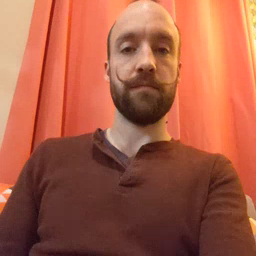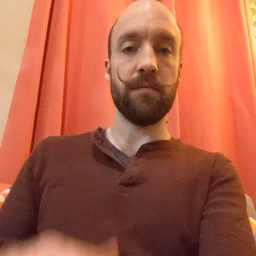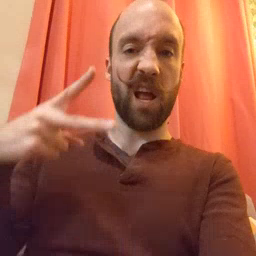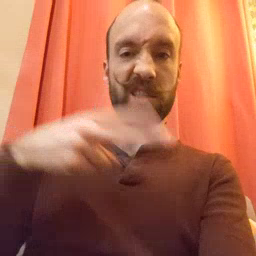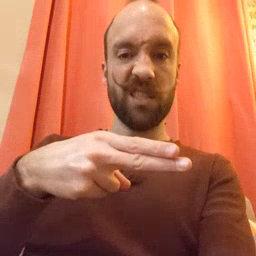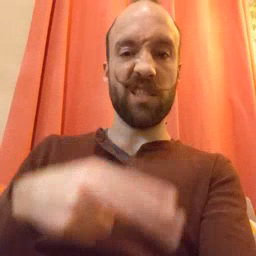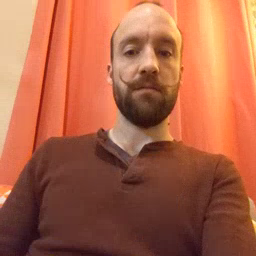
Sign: cut